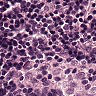
Metastatic tissue present: no